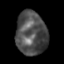
Tissue: skin
Cell type: Epithelial cells
Senescence score: 0.2346
Nuclear area (px): 1322
Mean DAPI intensity: 79.657